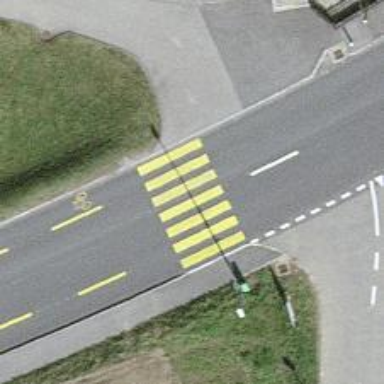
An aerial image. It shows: Uncontrolled zebra crossing on the road.